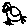
Label: bird